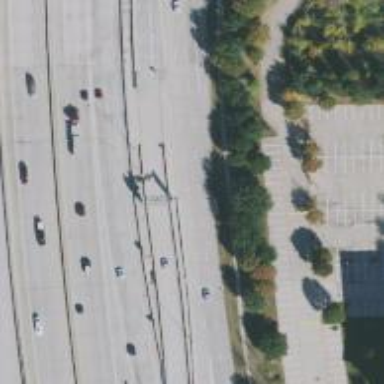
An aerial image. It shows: Toll gantry on the road.